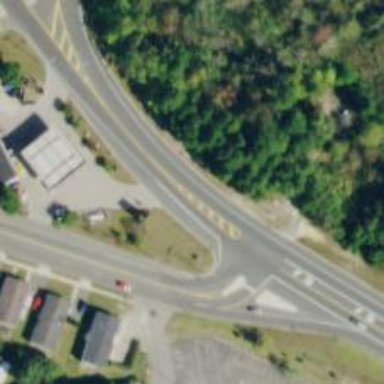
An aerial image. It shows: Asphalt road classified as trunk highway.